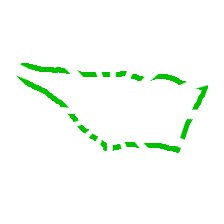
Shape: trapezoid